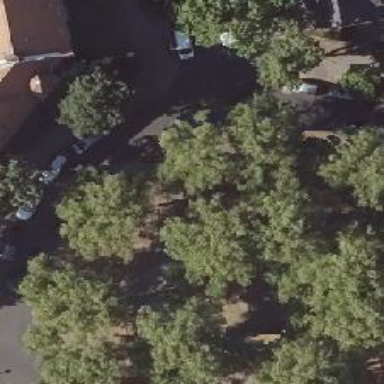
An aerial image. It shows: Park with broadleaved deciduous trees.